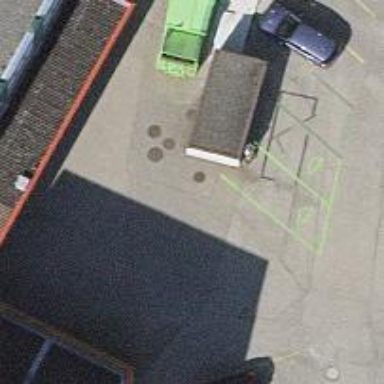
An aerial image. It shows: Charging station.